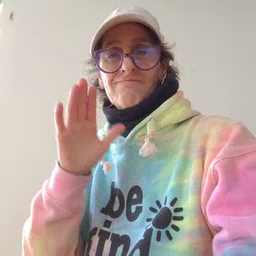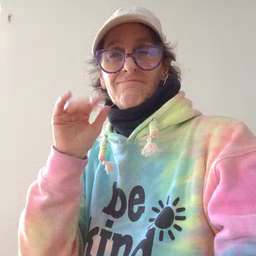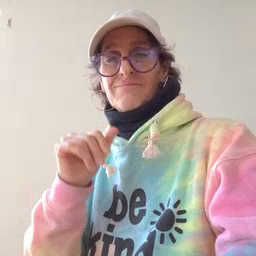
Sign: bye